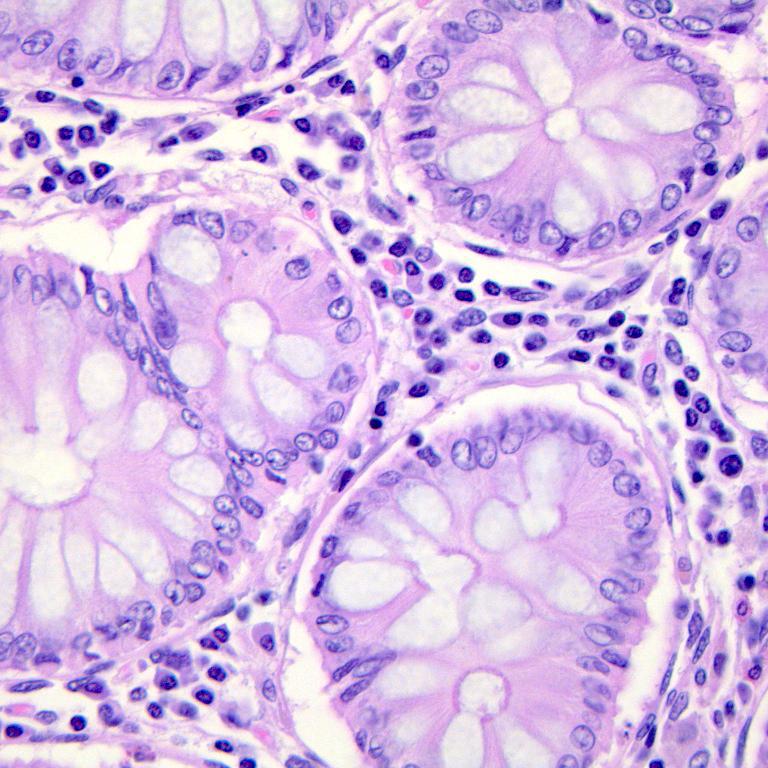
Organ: colon
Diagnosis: benign